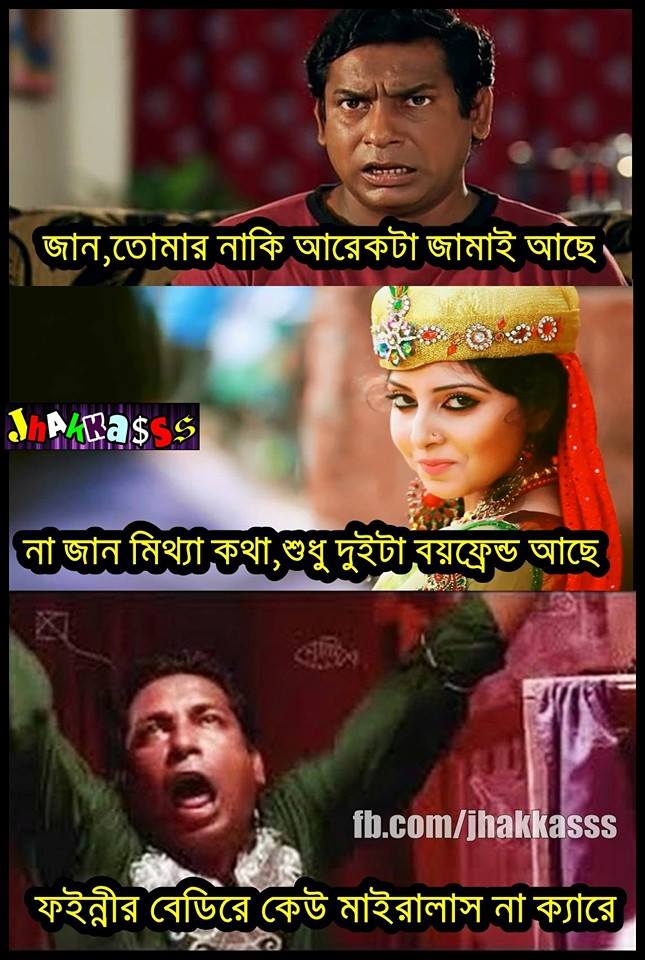
Caption: জান,তোমার নাকি আরেকটা জামাই আছে না জান মিথ্যা কথা,শুধু দুইটা বয়ফ্রেন্ড আছে ফইন্নীর বেডিরে কেউ মাইরালাস না ক্যারে
Label: non-hate